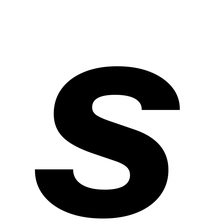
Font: InstrumentSans-Italic_Bold_Italic